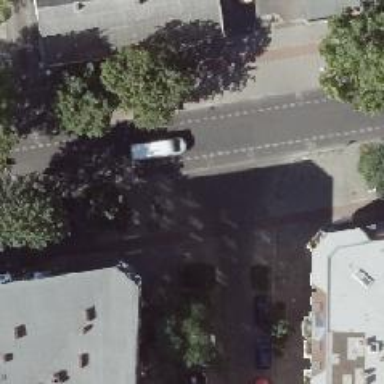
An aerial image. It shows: Unmarked crossing on footway.